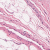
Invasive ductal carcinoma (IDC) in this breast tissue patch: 0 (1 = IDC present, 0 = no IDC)